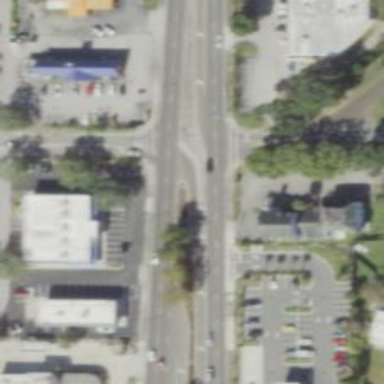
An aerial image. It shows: Stop road.